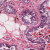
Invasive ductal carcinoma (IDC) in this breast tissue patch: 0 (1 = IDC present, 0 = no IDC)